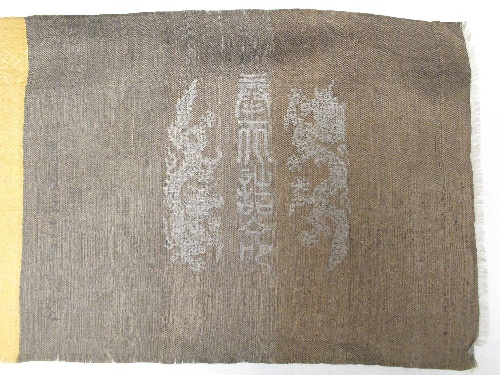
Date: dated October 9, 1862
Object type: Textile for a handscroll
Classification: Paintings
Medium: Ink and color on silk
Culture: China
Period: Qing dynasty (1644–1911)
Dimensions: 13 x 153 1/4 in. (33 x 389.3cm)
Department: Asian Art
Credit line: Bequest of Elizabeth Hamm Glass, 1991
Accession year: 1993
Repository: Metropolitan Museum of Art, New York, NY